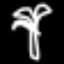
Label: palm tree